Field crop: maize
Growth stage: 2
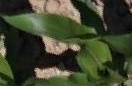
Species: maize